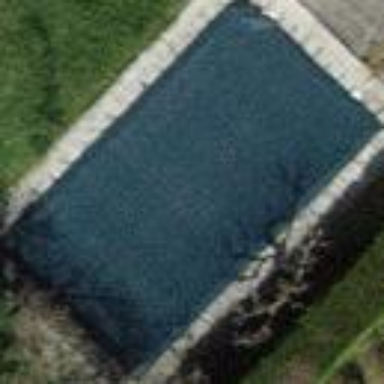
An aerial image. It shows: Swimming pool located in leisure land.